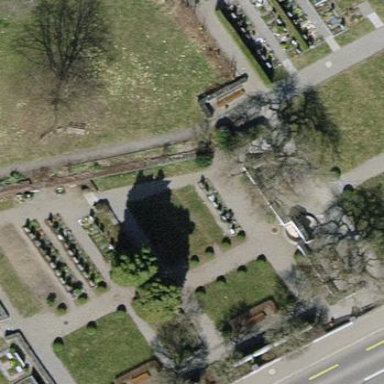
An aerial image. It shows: Cemetery.